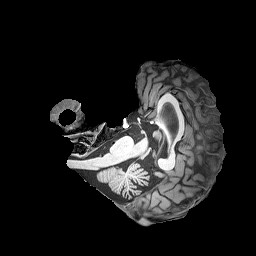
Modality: T1w
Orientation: axial
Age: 55
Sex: female
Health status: healthy